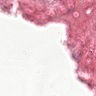
Metastatic tissue present: no